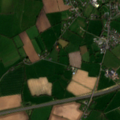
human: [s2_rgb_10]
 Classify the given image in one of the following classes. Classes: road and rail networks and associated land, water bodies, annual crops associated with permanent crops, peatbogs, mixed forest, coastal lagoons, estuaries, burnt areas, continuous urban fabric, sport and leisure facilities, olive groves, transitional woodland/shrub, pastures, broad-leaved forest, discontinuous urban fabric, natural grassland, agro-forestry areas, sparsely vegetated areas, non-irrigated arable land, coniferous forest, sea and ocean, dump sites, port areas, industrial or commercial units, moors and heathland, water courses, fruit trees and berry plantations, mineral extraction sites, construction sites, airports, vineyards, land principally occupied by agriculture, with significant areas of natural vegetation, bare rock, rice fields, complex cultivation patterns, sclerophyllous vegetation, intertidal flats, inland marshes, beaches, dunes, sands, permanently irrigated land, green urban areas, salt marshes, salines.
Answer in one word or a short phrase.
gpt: discontinuous urban fabric, road and rail networks and associated land, non-irrigated arable land, pastures